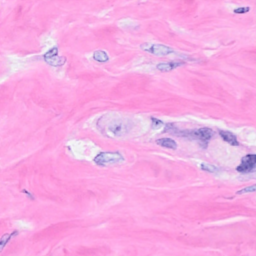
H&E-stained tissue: Breast